A scalogram of one vibration snapshot from a rotating bearing is shown, computed with a continuous wavelet transform. Based on the visible evidence, which condition applies: normal, inner_race, outer_race, ball?
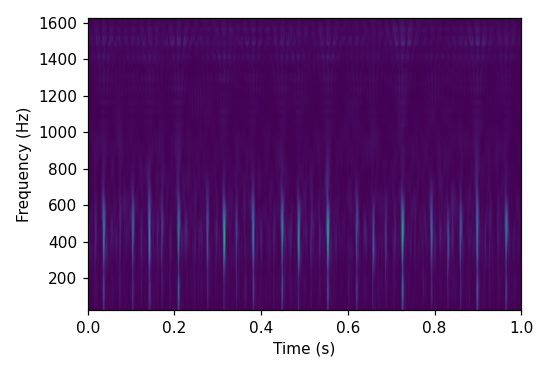
Answer: outer_race